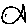
Label: fish